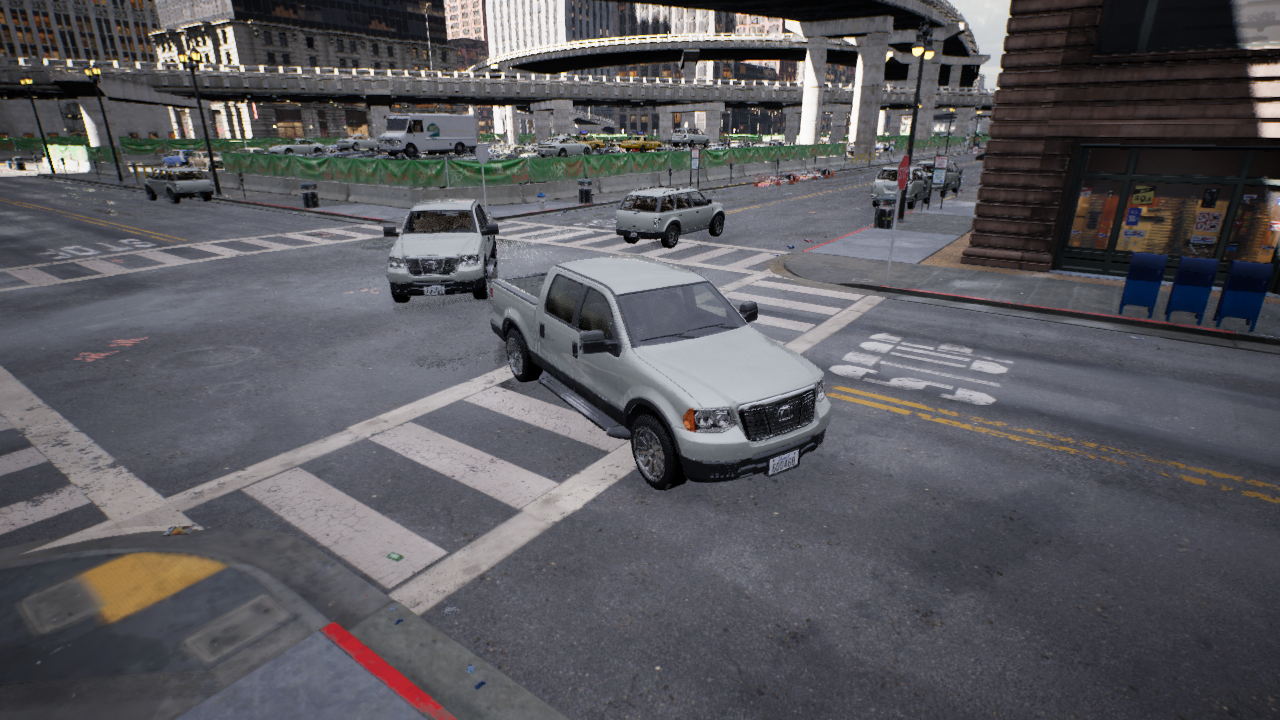
Venue: intersection
Lighting: clear day
Vehicle rig: pickup